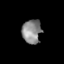
Tissue: lung
Cell type: Others
Senescence score: 0.2352
Nuclear area (px): 449
Mean DAPI intensity: 136.296